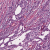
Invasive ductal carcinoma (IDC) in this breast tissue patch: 1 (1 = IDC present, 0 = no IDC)